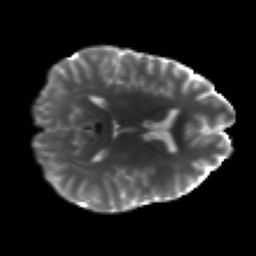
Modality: T2w
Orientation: axial
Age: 24
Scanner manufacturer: siemens
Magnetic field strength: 3 T
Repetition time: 4.52 s
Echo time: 0.084 s